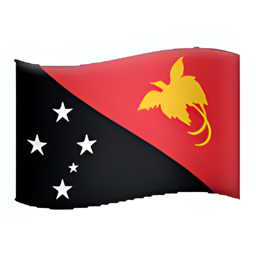
Name: flag for papua new guinea
Emoji: 🇬🇵
Group: Flags
Sub-group: country-flag